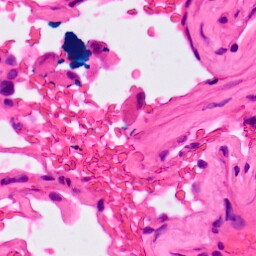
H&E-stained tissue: Lung